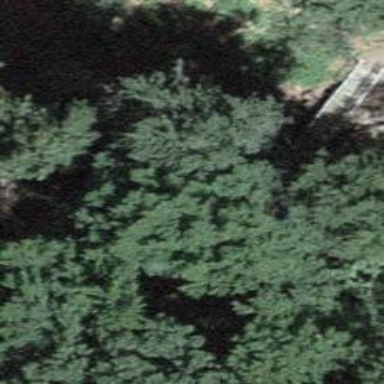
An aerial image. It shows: Path on bridge.